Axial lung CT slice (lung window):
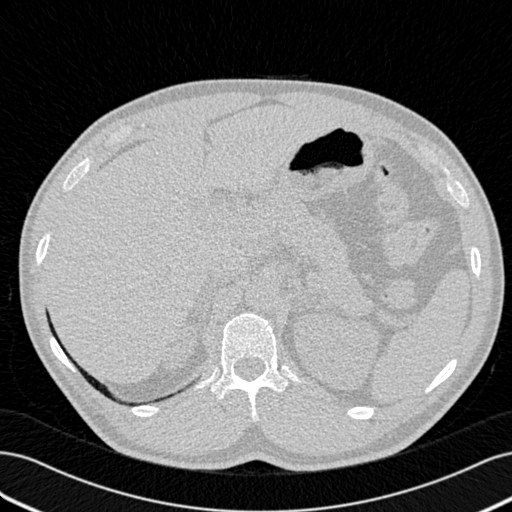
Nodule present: no